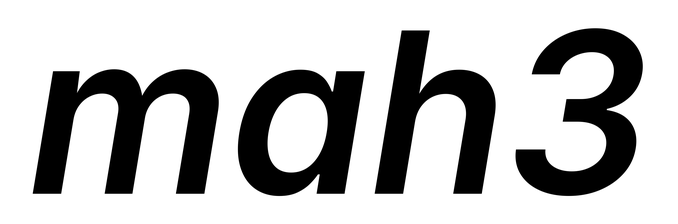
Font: Inter-Italic_SemiBold_Italic